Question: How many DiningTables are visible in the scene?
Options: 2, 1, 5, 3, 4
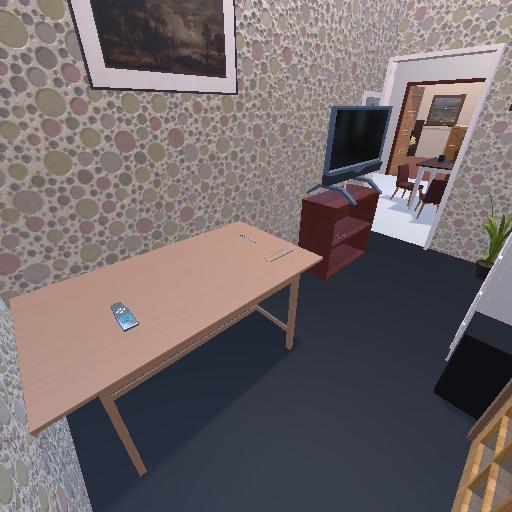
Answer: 2